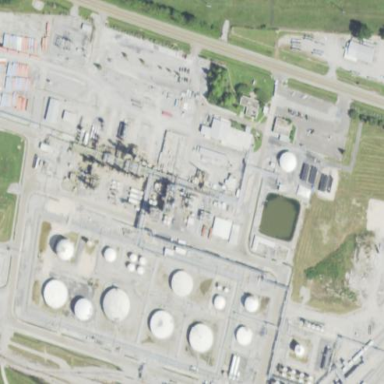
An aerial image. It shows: Industrial area dedicated to chemical works.